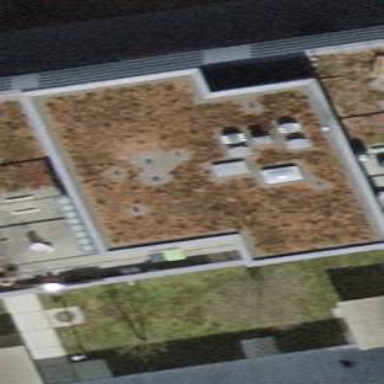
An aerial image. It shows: Flat-roofed apartment building.